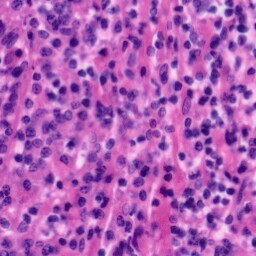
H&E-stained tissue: Tonsil